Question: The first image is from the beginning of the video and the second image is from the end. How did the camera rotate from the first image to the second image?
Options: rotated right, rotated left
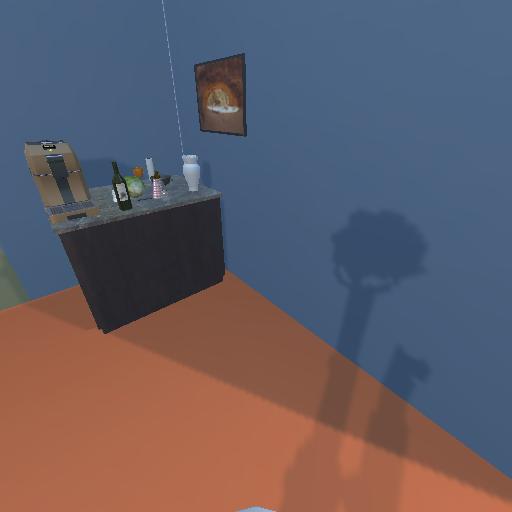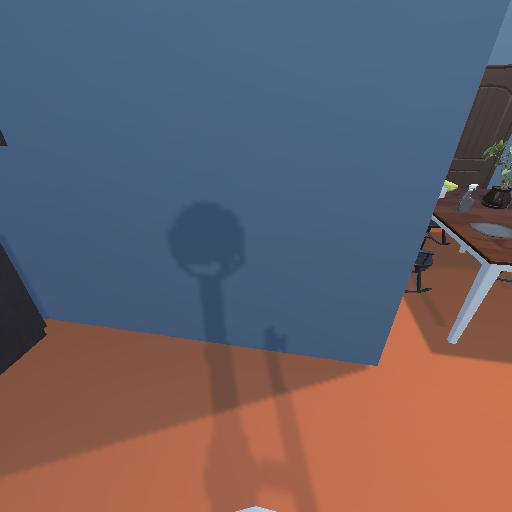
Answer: rotated right